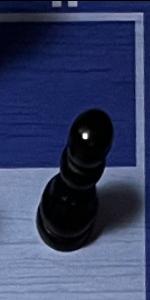
Label: Pawn_Black